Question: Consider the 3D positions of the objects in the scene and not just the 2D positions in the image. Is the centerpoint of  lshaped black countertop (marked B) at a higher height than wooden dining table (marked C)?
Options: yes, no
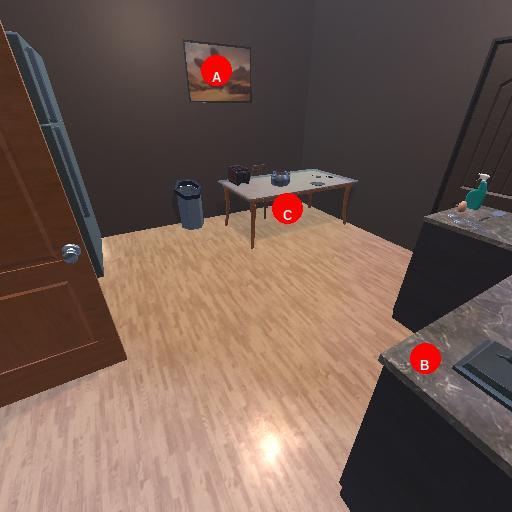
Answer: yes